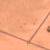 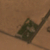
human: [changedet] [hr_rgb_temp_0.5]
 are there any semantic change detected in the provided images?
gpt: A green area appeared next to the intersection.